Brain MRI, t2w sequence, axial 2D slice.
Patient: age 40, sex F, weight 95 kg, height 1.95 m
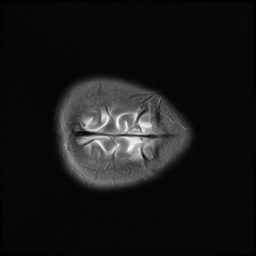